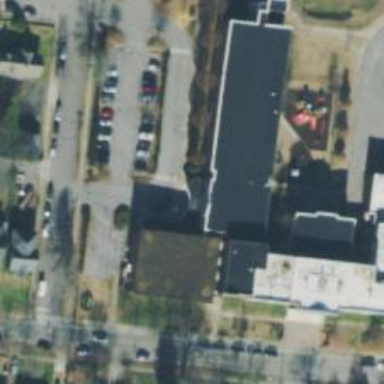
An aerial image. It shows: Elementary School.